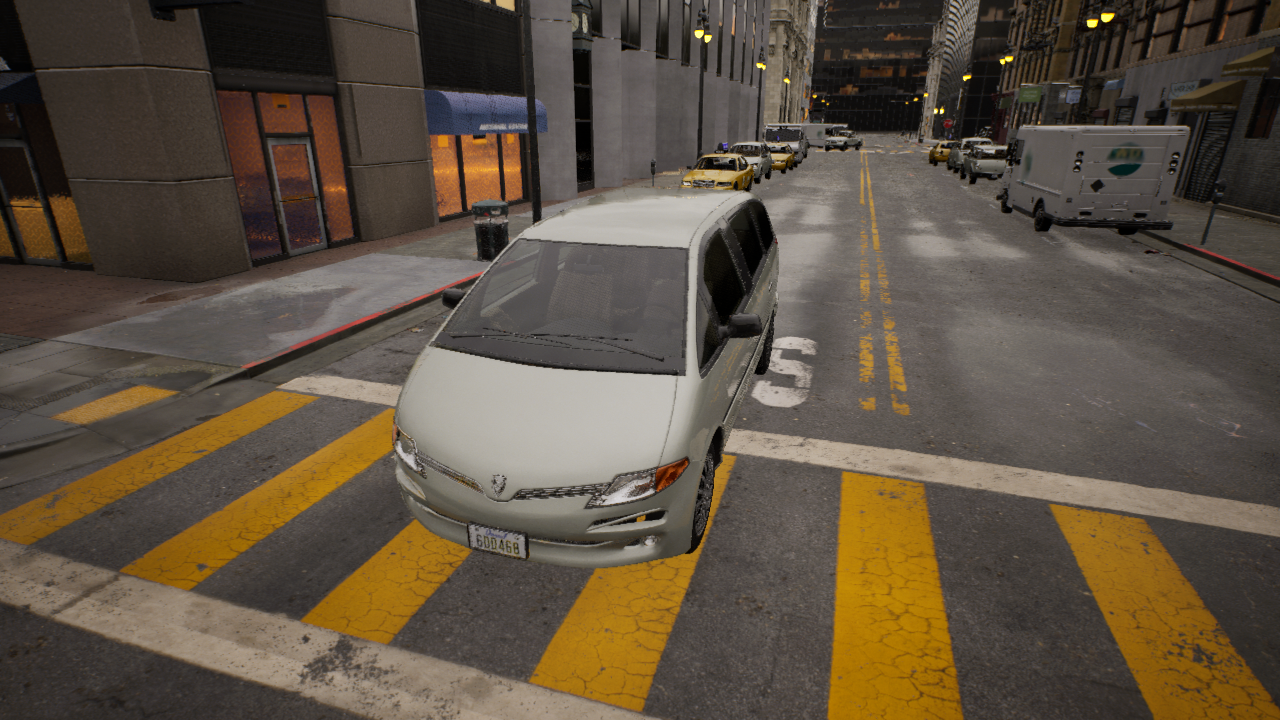
Venue: residential
Lighting: golden hour
Vehicle rig: minivan